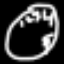
Label: clock